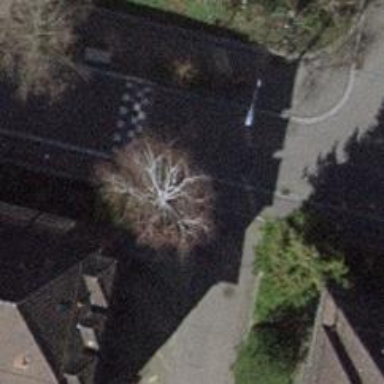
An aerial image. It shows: Unmarked crossing with traffic calming table.